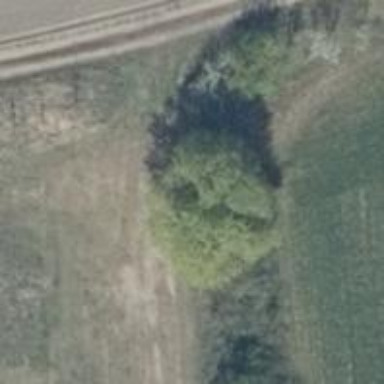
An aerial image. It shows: Row of deciduous broadleaved trees.